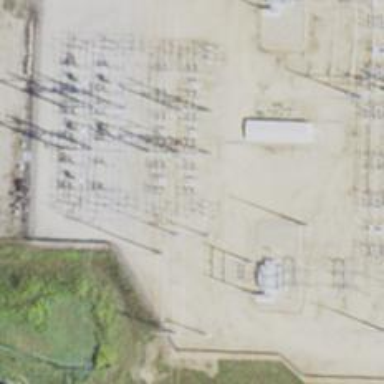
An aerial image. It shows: Switch for power supply.